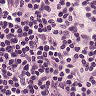
Metastatic tissue present: no